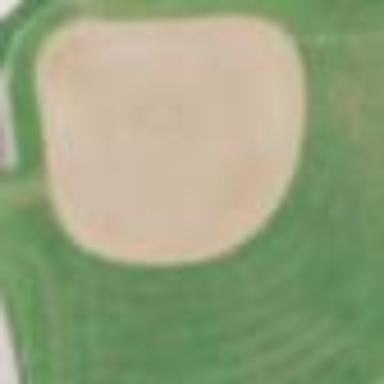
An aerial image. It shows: Baseball pitch for leisure and sports activities.